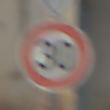
Verkehrszeichen: Geschwindigkeit30
Zusatzzeichen oben: EndeVorfahrtsstrasse
Umgebung: Outdoor, Nature
Tageszeit: MorningAfternoon
Wetter: PartlyCloudy
Licht: Natural
Jahreszeit: Autumn
Kontrast: LowContrast